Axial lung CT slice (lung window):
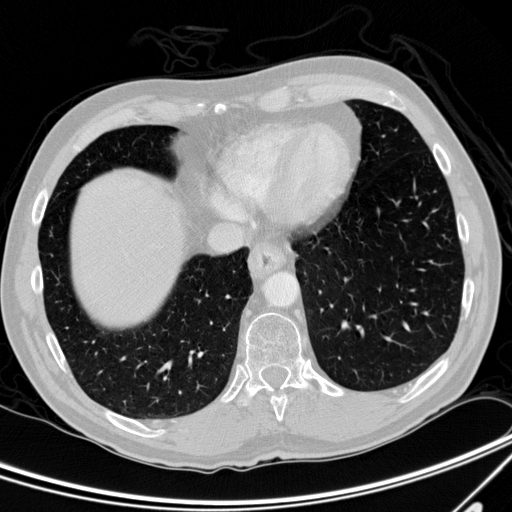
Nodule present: no